Question: I am developing a drawer for navigation between screens of my application. I have a Home screen, which label is "Home", when compiling the application Drawer only displays "Hom" instead of displaying the full name (Home)
Environment:
- - -
'''
import {
StyleSheet,
Text,
View,
SafeAreaView,
ScrollView,
Dimensions,
Image,
} from 'react-native';
import {
createDrawerNavigator,
createAppContainer,
DrawerItems
} from 'react-navigation';
import { HomeScreen, HomeLogin } from './src/screens';
const DEVICE_WIDTH = Dimensions.get('window').width;
const App = () => {
return <Apps />;
};
const CustomDrawerComponent = props => (
<SafeAreaView style={{ flex: 1 }}>
<ScrollView>
<View
style={{
height: 180,
backgroundColor: 'white',
alignItems: 'center',
justifyContent: 'center'
}}
>
<Image
source={require('./src/assets/nologin-user.png')}
style={{ height: 150, width: 150, borderRadius: 75 }}
/>
</View>
<DrawerItems {...props} />
</ScrollView>
</SafeAreaView>
);
const AppDrawerNavigator = createDrawerNavigator(
{
Home:{
screen:HomeScreen,
navigationOptions:{
drawerLabel:'Home',
},
}
},
{
drawerWidth: DEVICE_WIDTH - 100,
contentComponent: CustomDrawerComponent,
contentOptions:{
activeTintColor:'#006bb3',
labelStyle:{
fontSize:13,
},
}
}
);
const Apps = createAppContainer(AppDrawerNavigator);
export default App;
'''
I expected the drawer to display "Home" not "Hom"
Problem

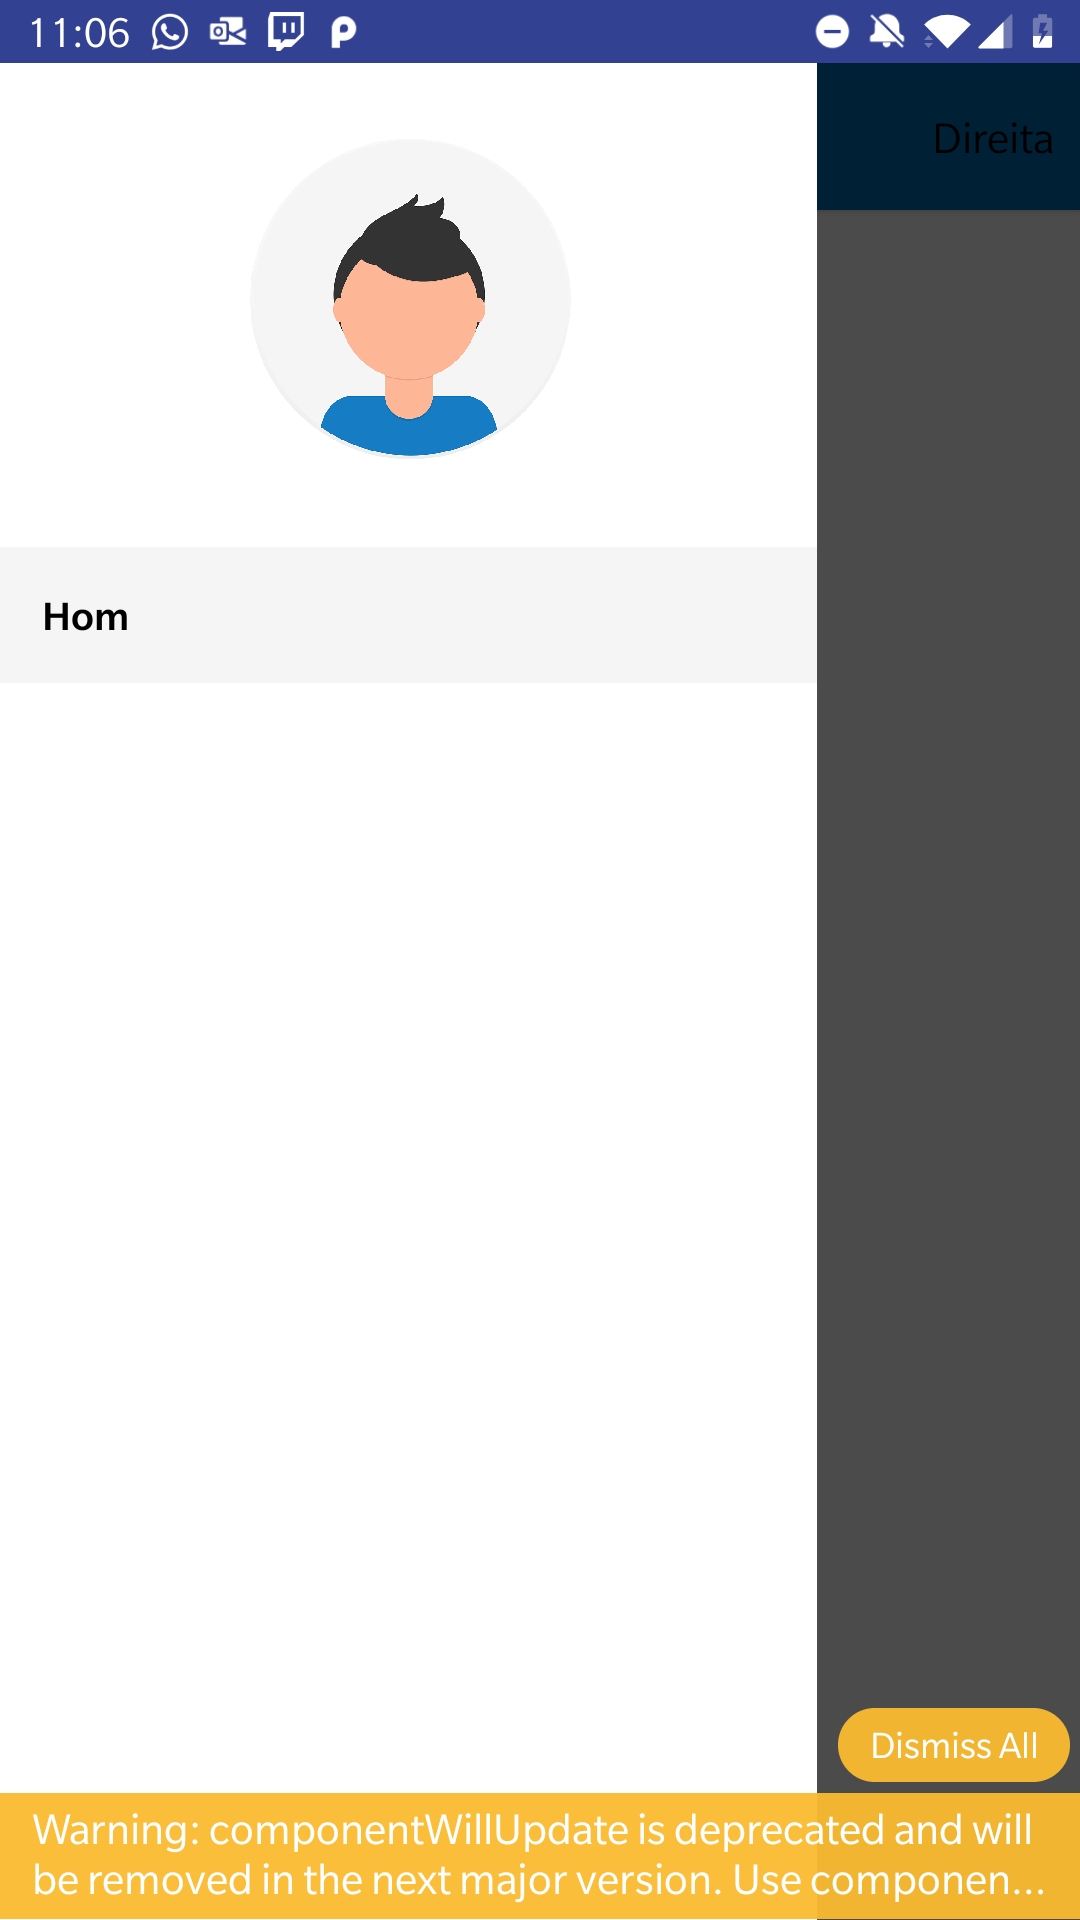
Answer: The problem is in the source of the phone. If you use an Oppo smartphone to emulate and are experiencing this error try using the native android font.